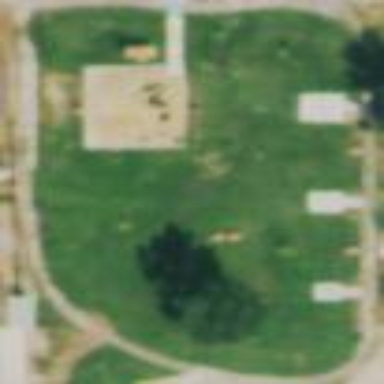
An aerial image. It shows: Park.